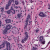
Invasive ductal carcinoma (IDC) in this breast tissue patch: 0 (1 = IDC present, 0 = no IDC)